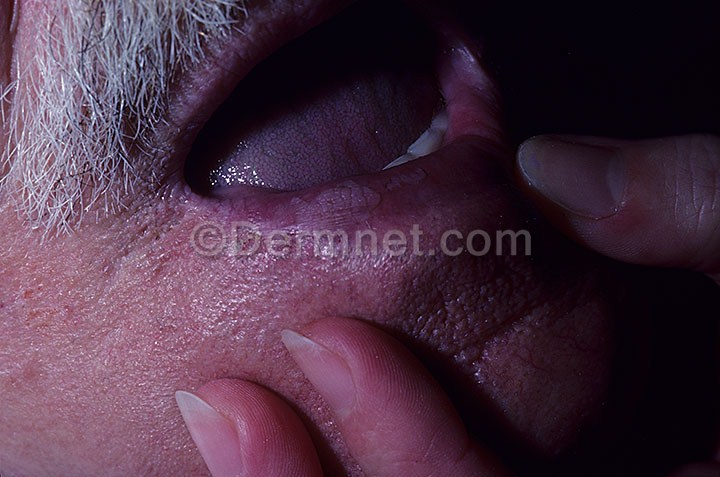
Disease: Actinic Keratosis Basal Cell Carcinoma and other Malignant Lesions